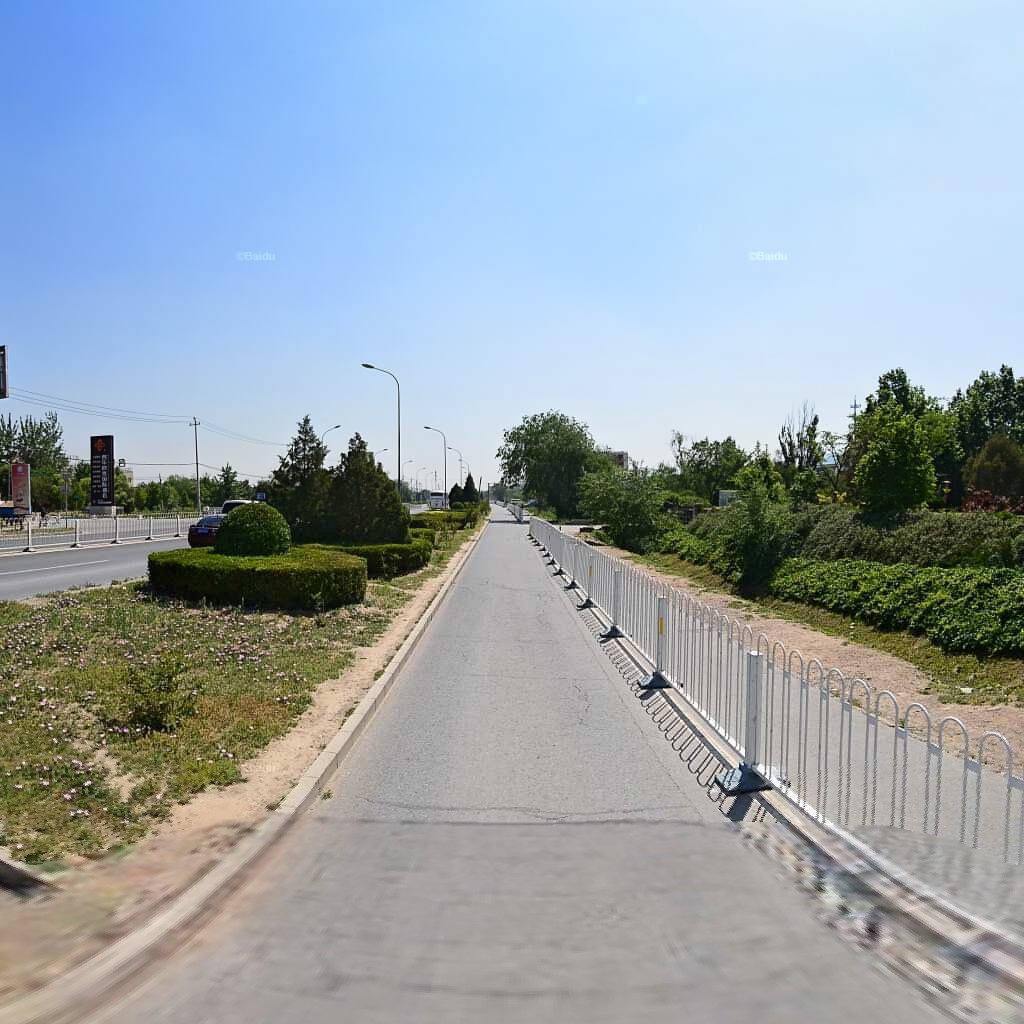
Region: Haidian
Road damage annotations: transverse crack, longitudinal crack, longitudinal crack, transverse crack